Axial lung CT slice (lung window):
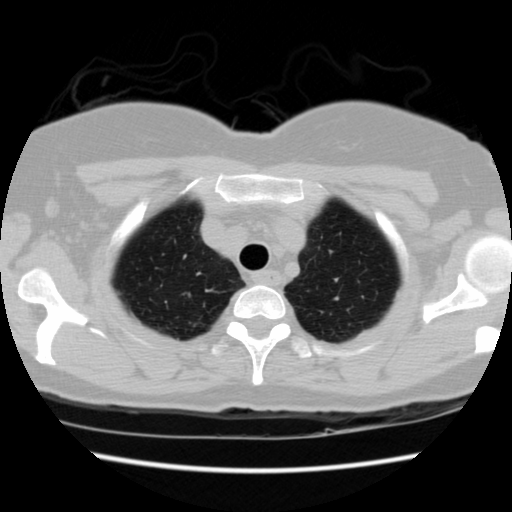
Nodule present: no